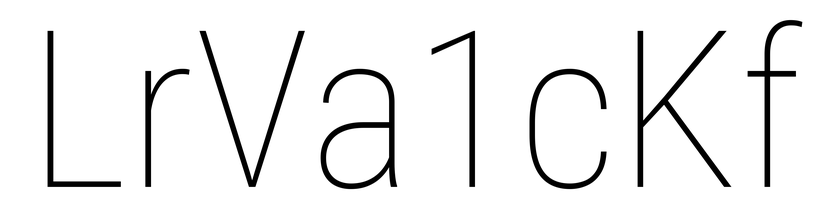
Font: Roboto_Condensed_Thin